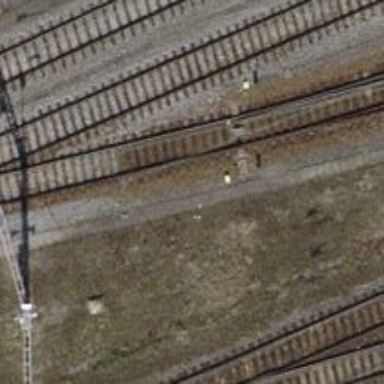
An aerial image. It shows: Railway switch.